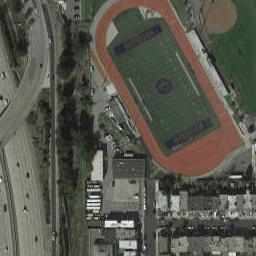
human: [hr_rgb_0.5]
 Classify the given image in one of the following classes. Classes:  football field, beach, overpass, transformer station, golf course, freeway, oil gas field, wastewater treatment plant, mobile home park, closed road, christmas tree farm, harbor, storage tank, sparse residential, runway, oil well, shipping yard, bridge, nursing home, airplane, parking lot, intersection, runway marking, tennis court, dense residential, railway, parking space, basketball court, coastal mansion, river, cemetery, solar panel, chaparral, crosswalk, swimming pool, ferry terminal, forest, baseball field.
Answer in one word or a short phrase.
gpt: football field